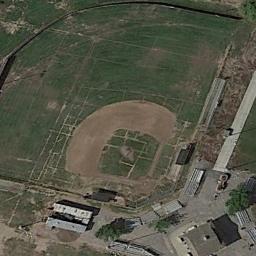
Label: baseball_diamond